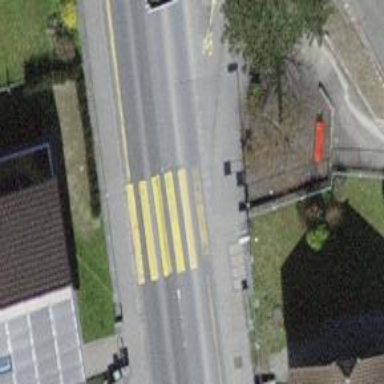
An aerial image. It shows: Pedestrian crossing with zebra markings on footway.